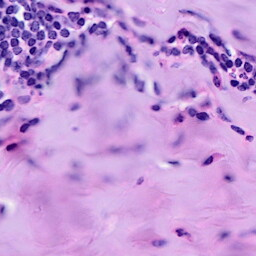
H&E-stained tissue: Breast